Interaction volume radius: 10 \u00c5
Interaction volume height: 15 \u00c5
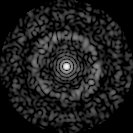
Disorder parameter: 0.8439